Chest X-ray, PA view. Patient: 40 years old, sex F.
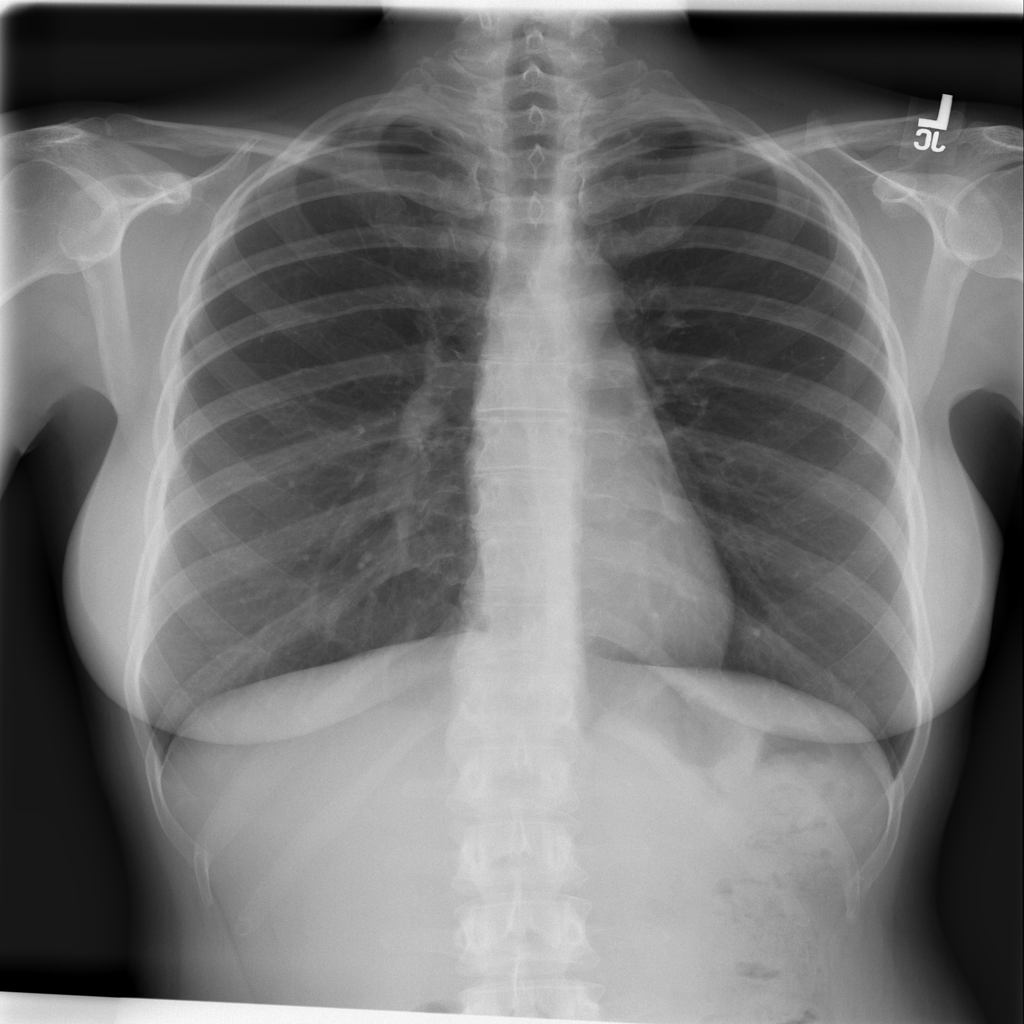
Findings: No Finding